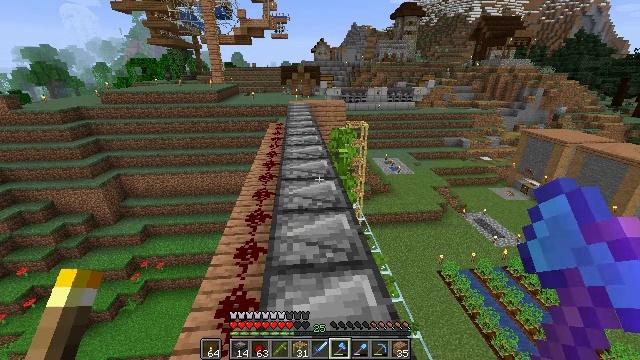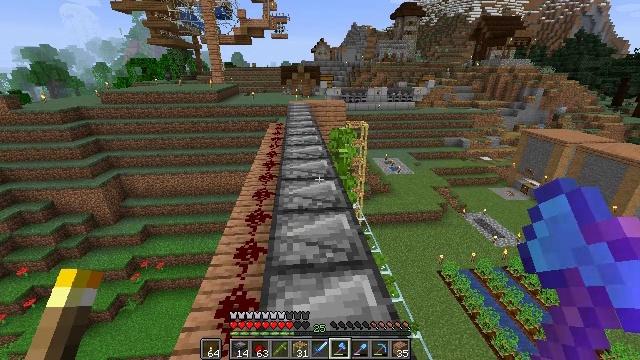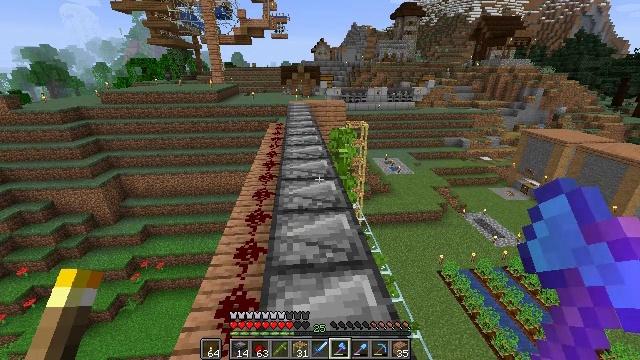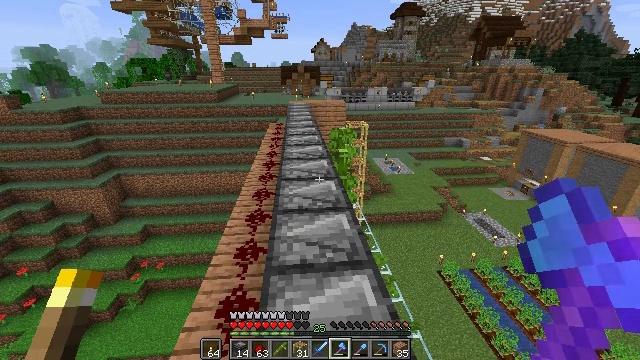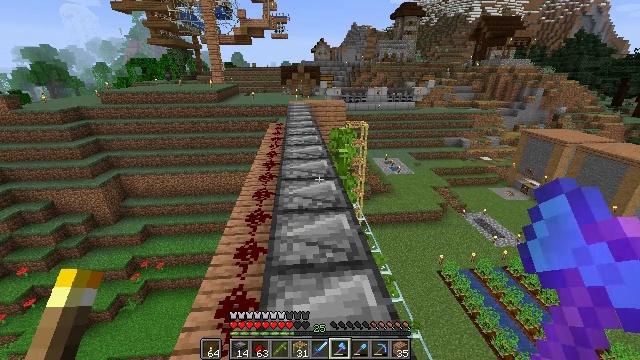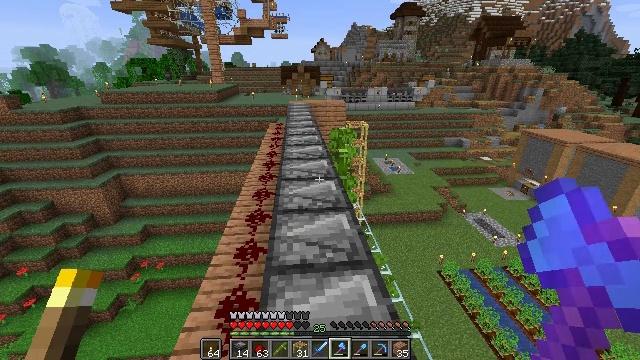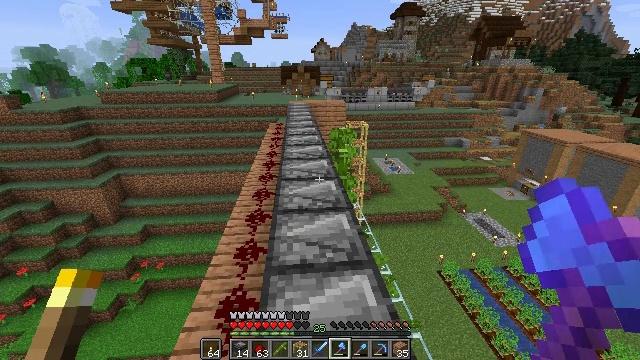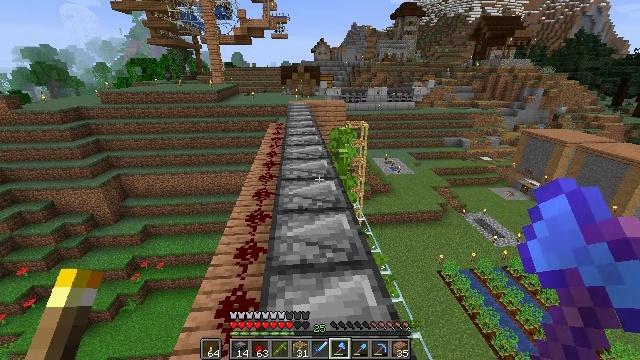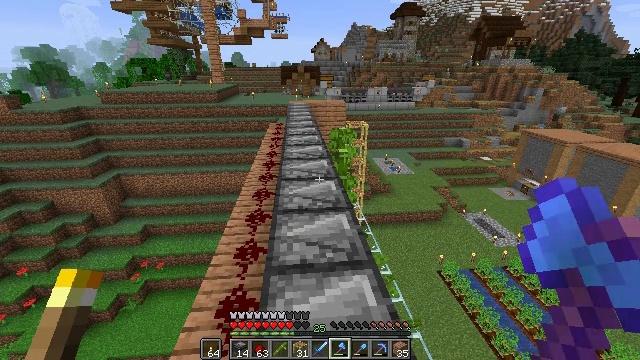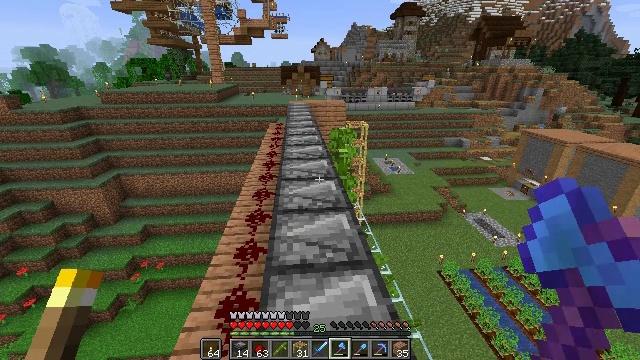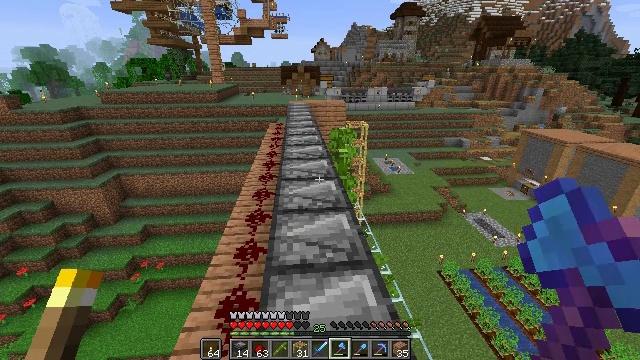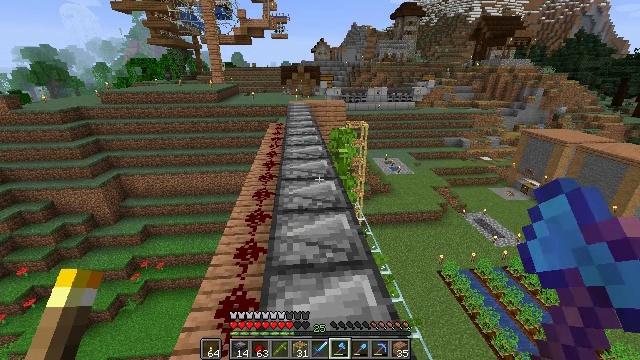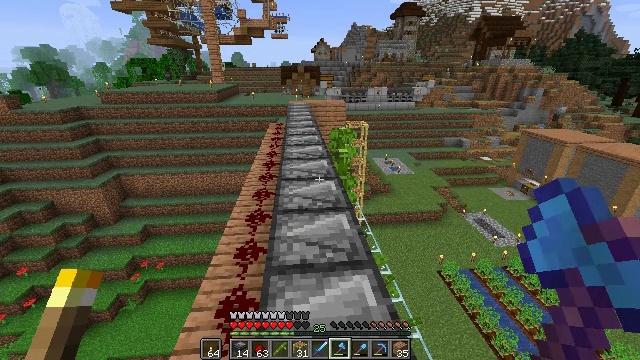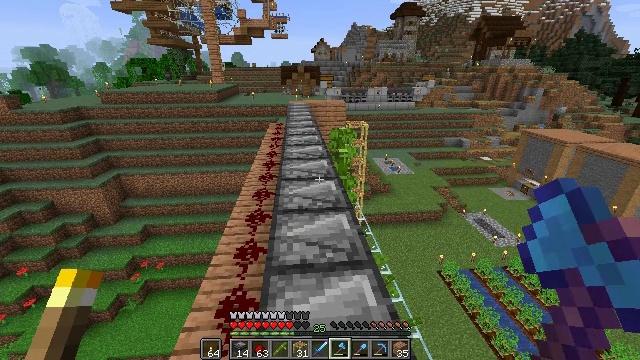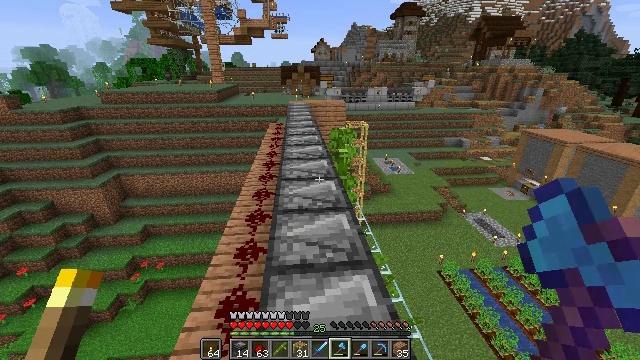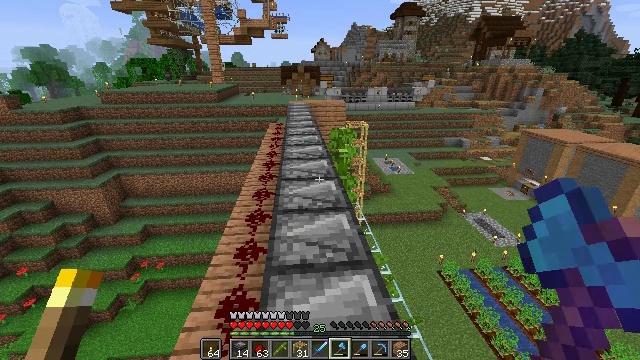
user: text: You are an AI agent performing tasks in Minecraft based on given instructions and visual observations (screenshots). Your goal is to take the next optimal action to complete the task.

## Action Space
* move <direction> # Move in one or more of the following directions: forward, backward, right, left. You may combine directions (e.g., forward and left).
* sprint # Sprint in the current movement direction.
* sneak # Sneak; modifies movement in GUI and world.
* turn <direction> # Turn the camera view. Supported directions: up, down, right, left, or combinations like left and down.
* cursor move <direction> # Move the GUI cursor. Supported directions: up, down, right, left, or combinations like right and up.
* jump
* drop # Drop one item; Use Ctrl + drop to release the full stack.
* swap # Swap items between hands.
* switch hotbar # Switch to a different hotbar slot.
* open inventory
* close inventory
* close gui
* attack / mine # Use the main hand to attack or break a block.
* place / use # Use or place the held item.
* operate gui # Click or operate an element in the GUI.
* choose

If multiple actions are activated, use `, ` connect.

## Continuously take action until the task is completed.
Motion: motion action
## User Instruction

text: Break the bamboo stalk.
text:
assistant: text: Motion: no_op
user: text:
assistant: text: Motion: no_op
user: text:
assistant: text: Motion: no_op
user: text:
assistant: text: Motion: no_op
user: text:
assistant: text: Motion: no_op
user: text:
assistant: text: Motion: no_op
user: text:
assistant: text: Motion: no_op
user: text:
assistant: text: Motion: no_op
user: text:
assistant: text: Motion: no_op
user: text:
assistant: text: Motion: no_op
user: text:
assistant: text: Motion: no_op
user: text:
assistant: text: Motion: no_op
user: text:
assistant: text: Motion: no_op
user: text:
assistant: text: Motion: no_op
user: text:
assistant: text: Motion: no_op
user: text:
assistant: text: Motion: no_op
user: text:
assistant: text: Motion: no_op
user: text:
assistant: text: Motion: no_op
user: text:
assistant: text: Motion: no_op
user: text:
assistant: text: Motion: no_op
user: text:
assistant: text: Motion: no_op
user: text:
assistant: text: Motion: no_op
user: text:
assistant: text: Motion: no_op
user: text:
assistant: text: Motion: no_op
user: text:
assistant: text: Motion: no_op
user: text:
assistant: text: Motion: no_op
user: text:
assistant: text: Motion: no_op
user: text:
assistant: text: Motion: no_op
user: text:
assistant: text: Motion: no_op
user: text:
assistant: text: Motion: no_op